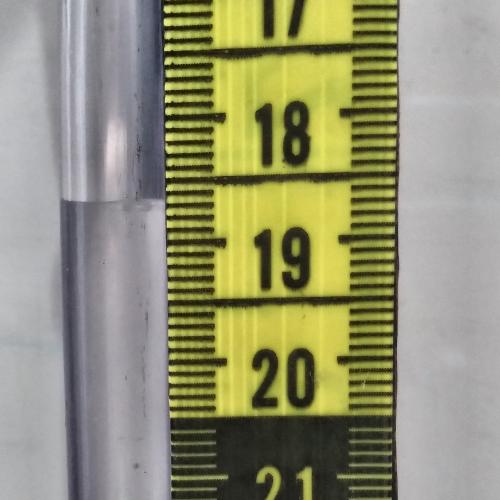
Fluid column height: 18.7 cm